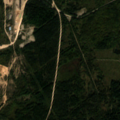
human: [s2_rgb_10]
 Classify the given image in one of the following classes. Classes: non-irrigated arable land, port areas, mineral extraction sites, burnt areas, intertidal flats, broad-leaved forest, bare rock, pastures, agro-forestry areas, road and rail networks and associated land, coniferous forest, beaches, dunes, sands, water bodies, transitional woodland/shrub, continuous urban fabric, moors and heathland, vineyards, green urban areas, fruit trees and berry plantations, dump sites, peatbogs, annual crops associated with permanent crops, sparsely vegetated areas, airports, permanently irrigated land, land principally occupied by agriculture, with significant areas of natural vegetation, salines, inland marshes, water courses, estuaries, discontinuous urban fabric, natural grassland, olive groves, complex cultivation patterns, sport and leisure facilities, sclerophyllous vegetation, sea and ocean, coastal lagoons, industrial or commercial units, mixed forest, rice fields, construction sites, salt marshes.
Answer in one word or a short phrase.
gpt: industrial or commercial units, dump sites, broad-leaved forest, mixed forest, transitional woodland/shrub